Interaction volume radius: 5 \u00c5
Interaction volume height: 30 \u00c5
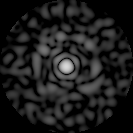
Disorder parameter: 0.8157